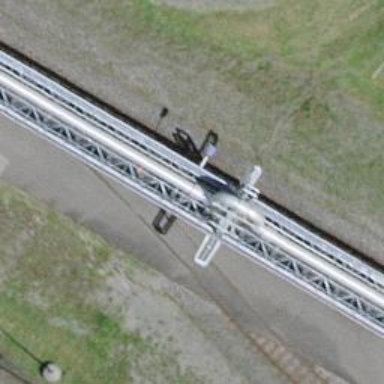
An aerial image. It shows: Single railway spur track.